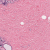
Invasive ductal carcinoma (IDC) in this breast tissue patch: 0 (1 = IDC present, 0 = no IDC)